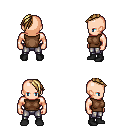
a pixel art fantasy rpg character, male body template, human, light skin, brown sleeveless shirt, metal pants, blonde long mohawk hairstyle, black shoes, four views (front, back, left, right), 2x2 character sprite sheet, small pixel art, hard edges, no anti-aliasing